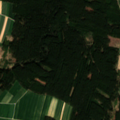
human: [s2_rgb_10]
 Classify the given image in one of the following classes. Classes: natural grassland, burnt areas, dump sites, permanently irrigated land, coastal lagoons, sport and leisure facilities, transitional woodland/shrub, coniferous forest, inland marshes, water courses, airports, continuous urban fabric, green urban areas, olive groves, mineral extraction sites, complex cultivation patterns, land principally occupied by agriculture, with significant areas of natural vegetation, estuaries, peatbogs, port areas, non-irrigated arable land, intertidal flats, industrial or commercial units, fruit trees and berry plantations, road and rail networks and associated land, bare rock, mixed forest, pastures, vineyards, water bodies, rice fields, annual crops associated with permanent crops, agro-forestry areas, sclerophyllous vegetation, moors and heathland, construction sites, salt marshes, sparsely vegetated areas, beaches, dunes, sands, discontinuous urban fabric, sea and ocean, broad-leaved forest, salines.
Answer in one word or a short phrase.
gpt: non-irrigated arable land, complex cultivation patterns, coniferous forest